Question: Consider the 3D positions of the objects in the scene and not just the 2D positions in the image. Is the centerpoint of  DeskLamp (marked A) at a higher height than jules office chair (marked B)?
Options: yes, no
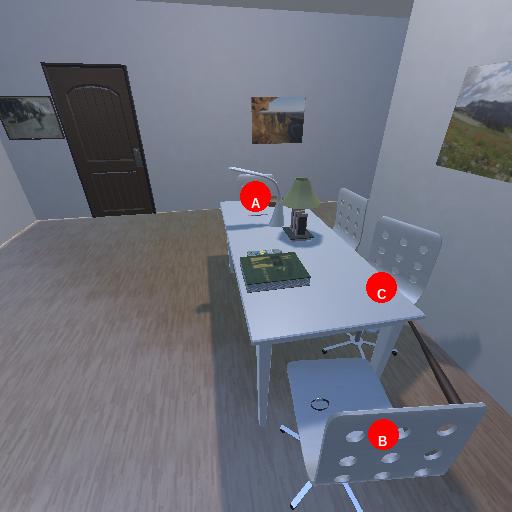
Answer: yes